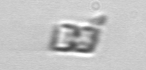
Label: Bacillariophyceae_morphotype1